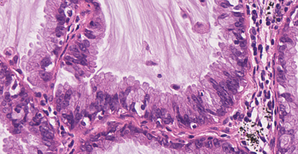
Tumor epithelial tissue: yes
Tumor-associated stroma tissue: yes
Normal tissue: no